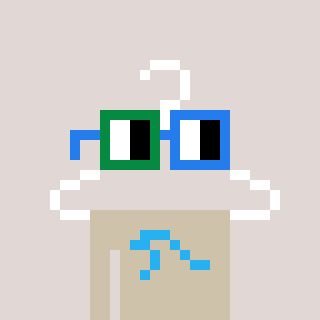
a pixel art character with square green and blue glasses, a hanger-shaped head and a bege-colored body on a warm background